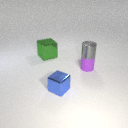
small purple rubber cylinder behind small blue metal cube